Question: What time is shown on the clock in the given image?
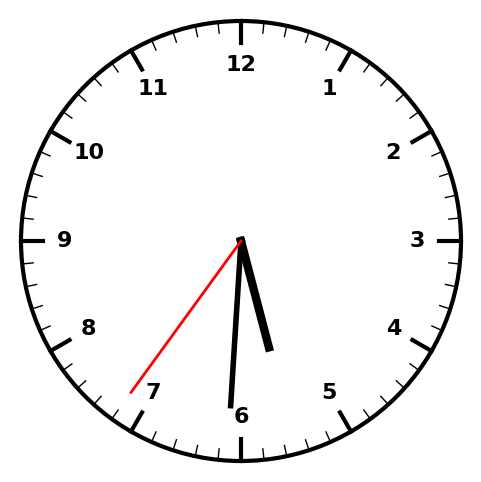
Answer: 05:30:36